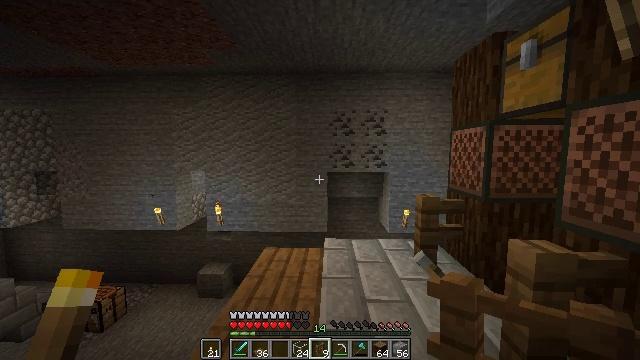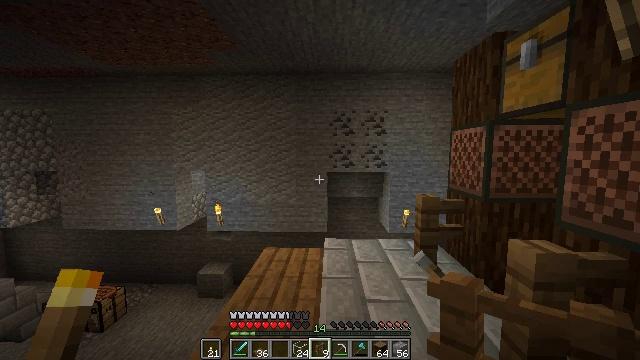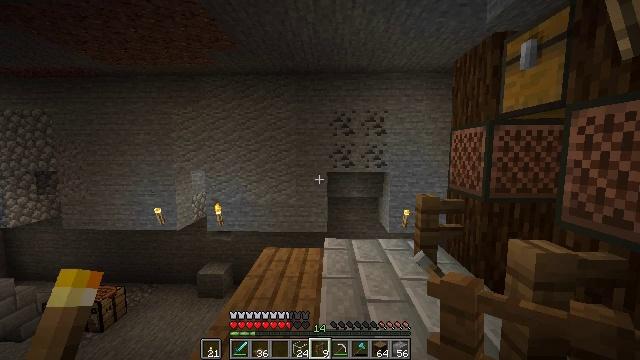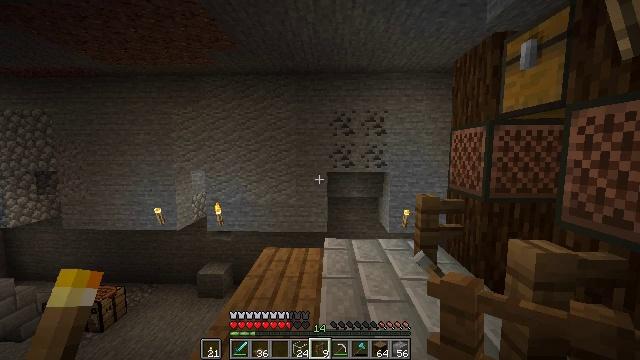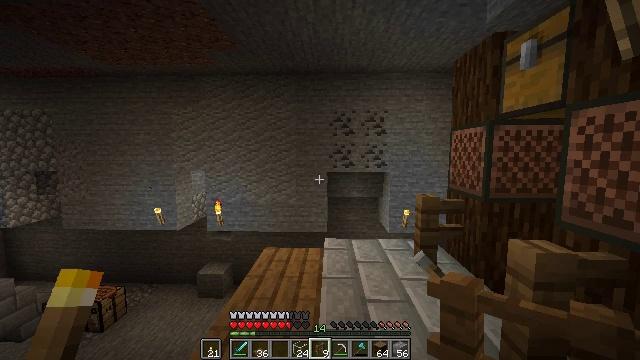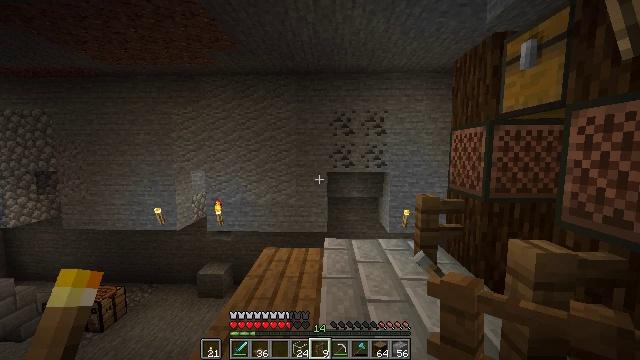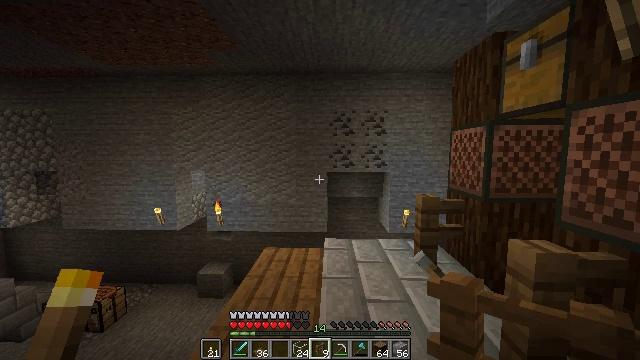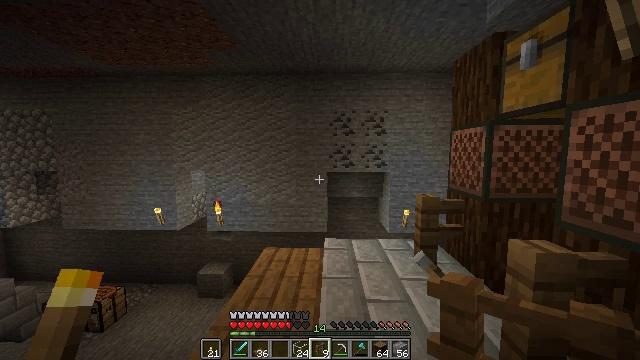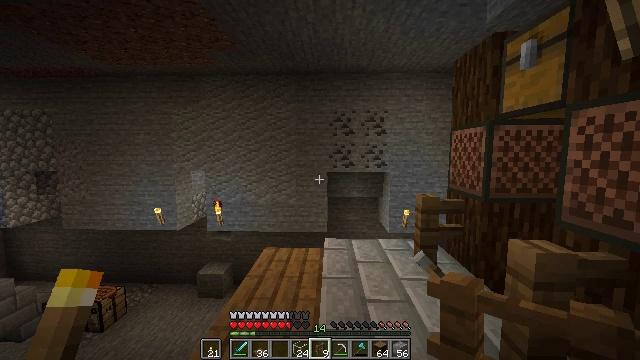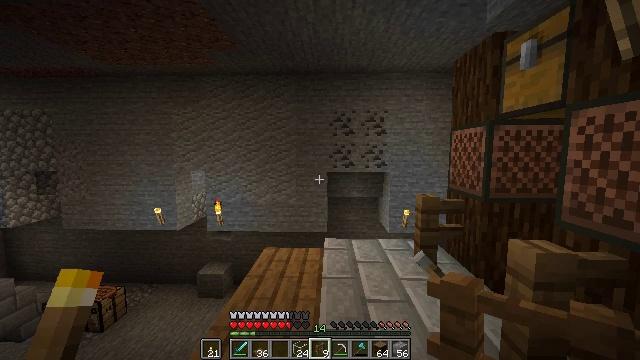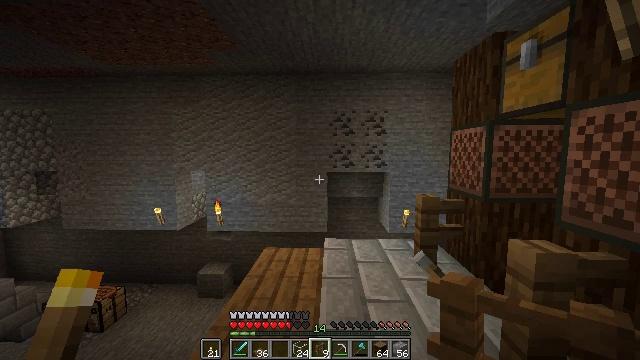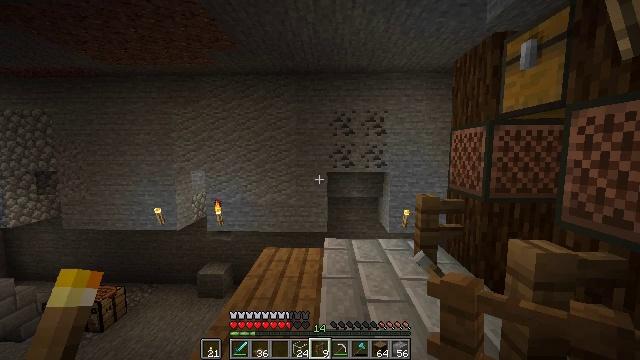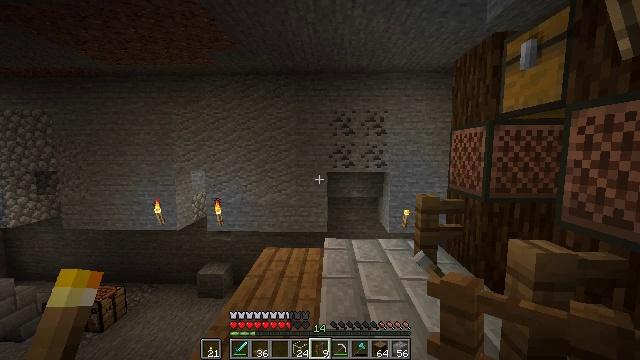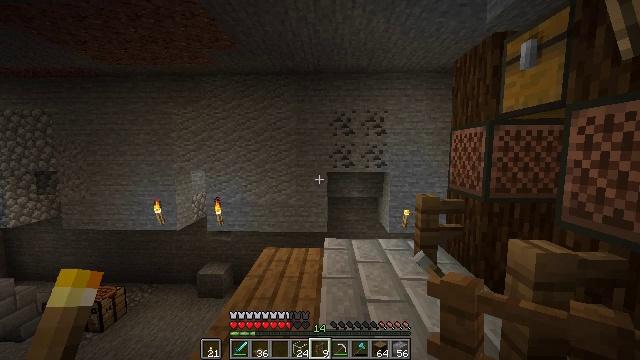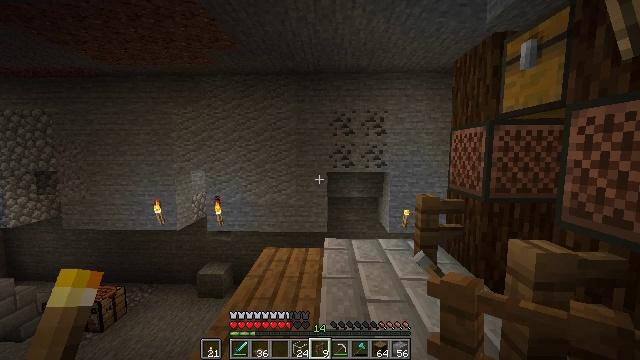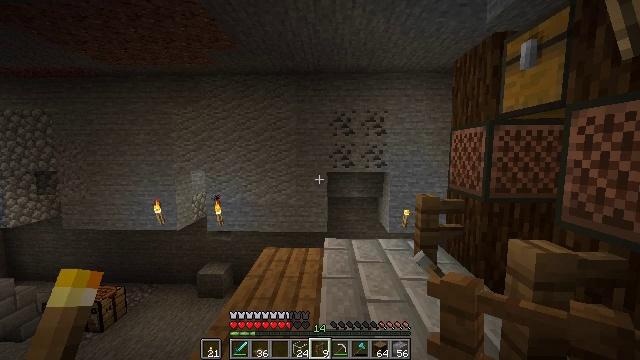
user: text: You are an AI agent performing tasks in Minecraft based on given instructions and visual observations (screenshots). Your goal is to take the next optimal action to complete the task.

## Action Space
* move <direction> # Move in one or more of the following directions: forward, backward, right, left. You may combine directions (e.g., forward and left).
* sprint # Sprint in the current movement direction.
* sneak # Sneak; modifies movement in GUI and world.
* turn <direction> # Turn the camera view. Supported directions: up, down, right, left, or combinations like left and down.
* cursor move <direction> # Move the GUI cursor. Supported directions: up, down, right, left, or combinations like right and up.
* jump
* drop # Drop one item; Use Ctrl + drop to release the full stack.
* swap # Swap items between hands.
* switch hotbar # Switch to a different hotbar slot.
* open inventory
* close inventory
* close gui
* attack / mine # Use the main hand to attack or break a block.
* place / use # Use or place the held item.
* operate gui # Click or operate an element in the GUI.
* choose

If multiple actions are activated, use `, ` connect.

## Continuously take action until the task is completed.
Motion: motion action
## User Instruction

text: Use the crafting grid to obtain spruce stairs from planks.
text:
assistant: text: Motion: no_op
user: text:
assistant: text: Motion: no_op
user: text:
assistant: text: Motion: no_op
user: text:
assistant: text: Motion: no_op
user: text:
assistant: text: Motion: no_op
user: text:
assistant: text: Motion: no_op
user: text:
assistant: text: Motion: no_op
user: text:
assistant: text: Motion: no_op
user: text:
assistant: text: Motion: no_op
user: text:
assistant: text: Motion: no_op
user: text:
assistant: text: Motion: no_op
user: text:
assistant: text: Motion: no_op
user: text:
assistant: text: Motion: no_op
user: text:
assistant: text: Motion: no_op
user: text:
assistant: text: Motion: no_op
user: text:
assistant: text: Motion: no_op
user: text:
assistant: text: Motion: no_op
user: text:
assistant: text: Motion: no_op
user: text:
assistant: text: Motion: no_op
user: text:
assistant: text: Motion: no_op
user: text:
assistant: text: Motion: no_op
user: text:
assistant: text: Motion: no_op
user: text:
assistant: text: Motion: no_op
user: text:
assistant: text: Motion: no_op
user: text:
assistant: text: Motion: no_op
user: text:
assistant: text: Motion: no_op
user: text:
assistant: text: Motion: no_op
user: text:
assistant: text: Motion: no_op
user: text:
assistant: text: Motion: no_op
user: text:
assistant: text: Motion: no_op